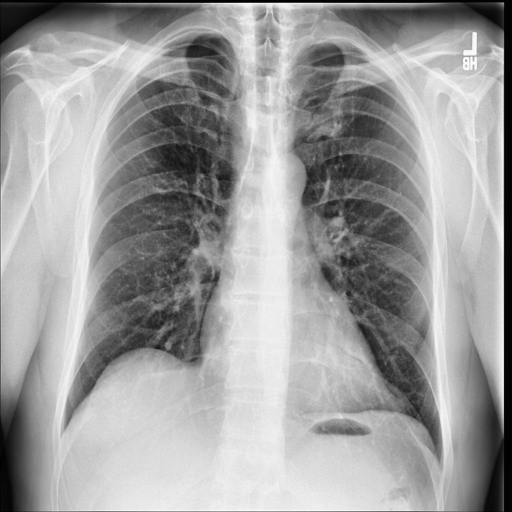
Finding: NORMAL